Question: I am trying to change the default font of Back button in UINavigationController to a custom font
'''
UIFont *myCustomFont = [UIFont fontWithName:@"MyCustomFont" size:18];
'''
How can I set this custom font to the Back Button? I've browsed through other answers to similar questions in this site with no success.

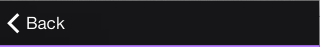
Answer: '''
[[UIBarButtonItem appearanceWhenContainedIn:[UINavigationBar class], nil] setTitleTextAttributes:
@{UITextAttributeTextColor:[UIColor blackColor],
UITextAttributeTextShadowOffset:[NSValue valueWithUIOffset:UIOffsetMake(0, 1)],
UITextAttributeTextShadowColor:[UIColor whiteColor],
UITextAttributeFont: myCustomFont
}
forState:UIControlStateNormal];
'''